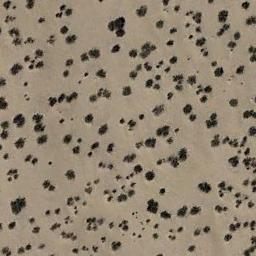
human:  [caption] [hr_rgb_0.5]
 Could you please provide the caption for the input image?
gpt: Chaparral is evenly distributed on the sand .

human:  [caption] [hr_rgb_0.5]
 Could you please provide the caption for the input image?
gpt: A lot of green chaparrals grow in the desert .

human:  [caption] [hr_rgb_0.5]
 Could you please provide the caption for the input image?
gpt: There are dozens of trees in this desert .

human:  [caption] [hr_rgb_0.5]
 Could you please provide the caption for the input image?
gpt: The chaparral is consist of sparse bushes .

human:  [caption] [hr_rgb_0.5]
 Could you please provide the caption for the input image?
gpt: The chaparral is not evenly distributed .